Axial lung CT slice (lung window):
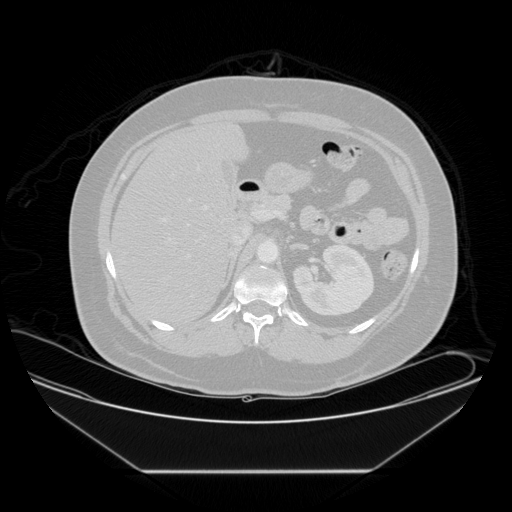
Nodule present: no